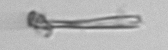
Label: fiber_TAG_external_detritus